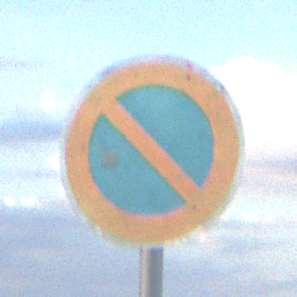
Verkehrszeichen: EingeschraenktesHalteverbot
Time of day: SunriseSunset
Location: Outdoor (Nature)
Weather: PartlyCloudy
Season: NotSpecified
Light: Natural